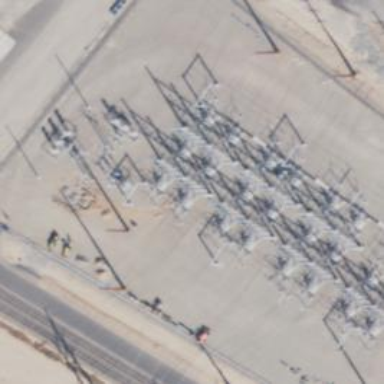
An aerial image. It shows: Switch used for power control.